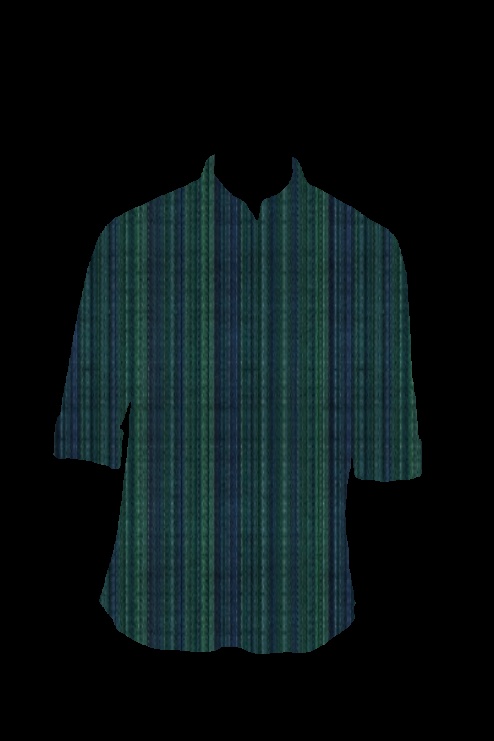
green blue stripe tee